Question: EDIT
Let's take the following model :

The following entities are generated with the command doctrine:mapping:import :
'''
class Toto
{
/**
* @var integer $idtoto
*
* @ORM\Column(name="idtoto", type="integer", nullable=false)
* @ORM\Id
* @ORM\GeneratedValue(strategy="IDENTITY")
*/
private $idtoto;
/**
* Get idtoto
*
* @return integer
*/
public function getIdtoto()
{
return $this->idtoto;
}
}
class Tata
{
/**
* @var integer $idtata
*
* @ORM\Column(name="idtata", type="integer", nullable=false)
* @ORM\Id
* @ORM\GeneratedValue(strategy="IDENTITY")
*/
private $idtata;
/**
* @var Toto
*
* @ORM\ManyToOne(targetEntity="Toto")
* @ORM\JoinColumns({
* @ORM\JoinColumn(name="idtoto", referencedColumnName="idtoto")
* })
*/
private $idtoto;
/**
* Get idtata
*
* @return integer
*/
public function getIdtata()
{
return $this->idtata;
}
/**
* Set idtoto
*
* @param Creatis\SaisieBundle\Entity\Toto $idtoto
*/
public function setIdtoto(\Creatis\SaisieBundle\Entity\Toto $idtoto)
{
$this->idtoto = $idtoto;
}
/**
* Get idtoto
*
* @return Creatis\SaisieBundle\Entity\Toto
*/
public function getIdtoto()
{
return $this->idtoto;
}
}
'''
Why is the relation OneToMany in class Toto NOT generated (had to type it by hand) :
'''
/**
* @ORM\OneToMany(targetEntity="Tata", mappedBy="idToto")
*/
private $tatas;
'''
Is there an option to put in the command line ?
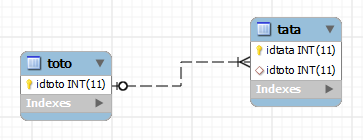
Answer: Within leftJoin, you just have to use the name of your relation attribute as defined in the Tata class. The second parameter only defines the key you can use in the statement. If your relations are correct, doctrine does the join automatically:
'''
class TataRepository extends EntityRepository{
public function getRelation(){
$qb = $this->createQueryBuilder('tata')
->leftJoin('tata.idtoto', 'toto');
return $qb->getQuery()->getResult();
}
}
'''
If you don't want to join with the foreign key but some other fields, you have to add a thrid parameter to leftJoin which does the matching, like 'toto.field1 = tata.field2'.